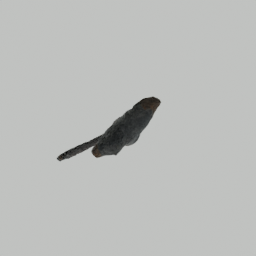
Label: nature